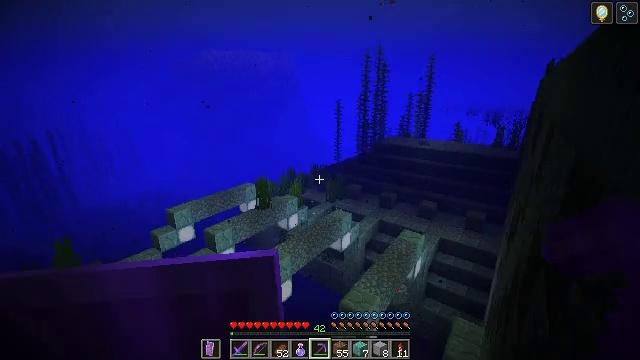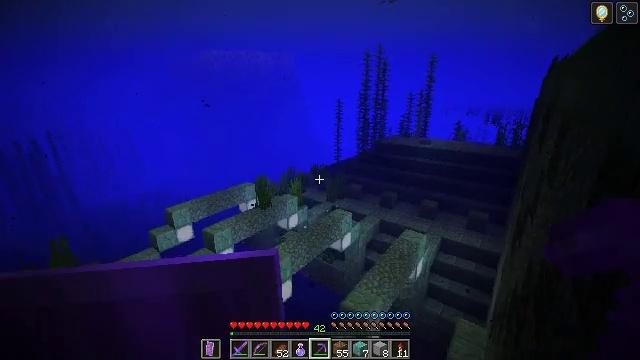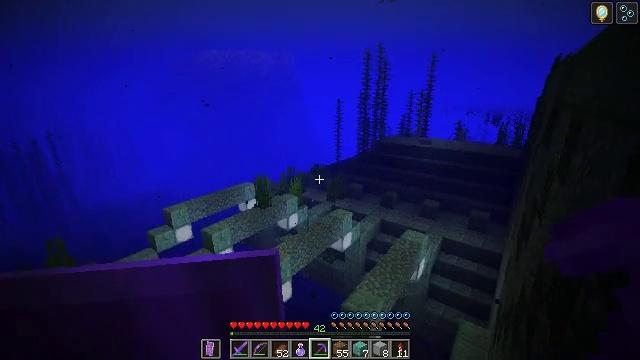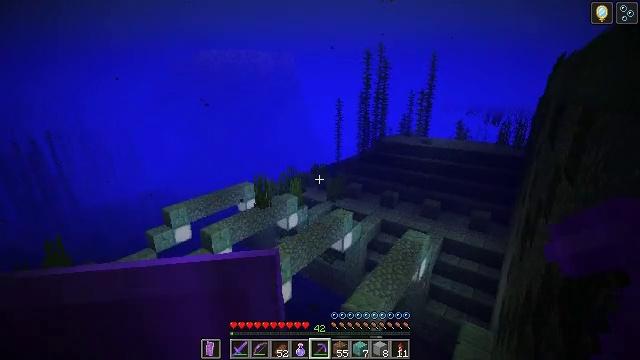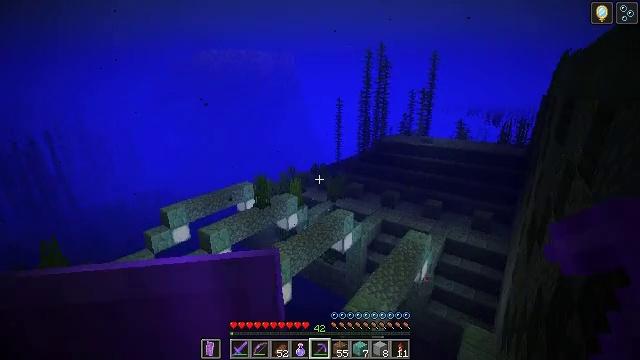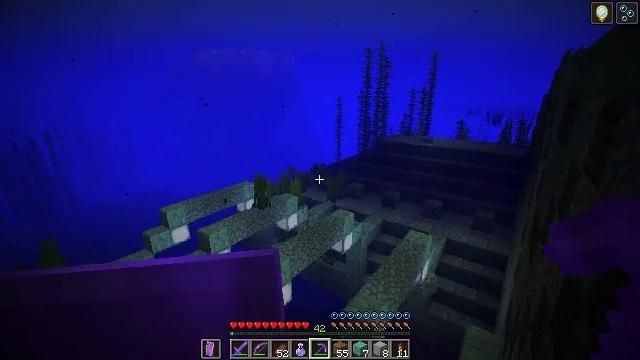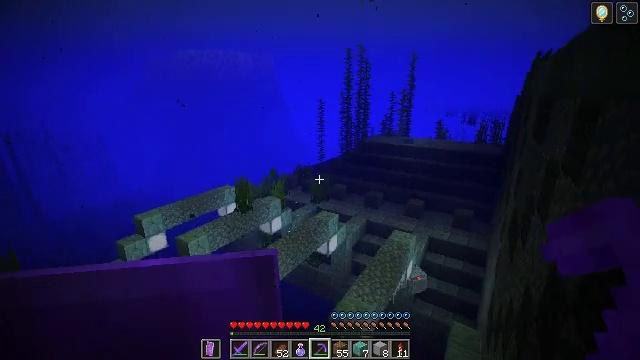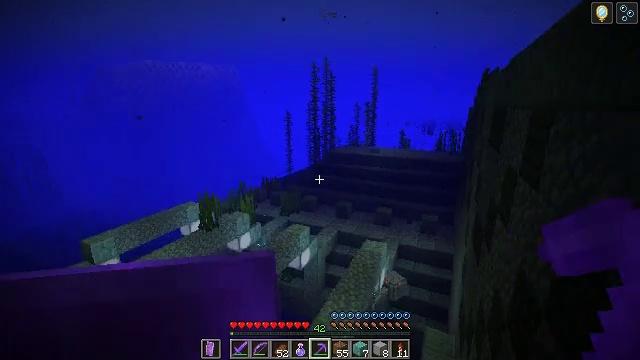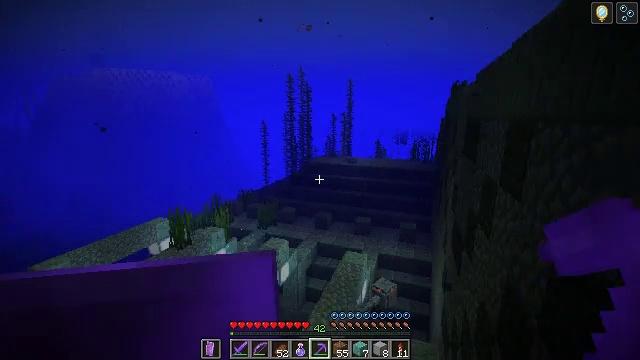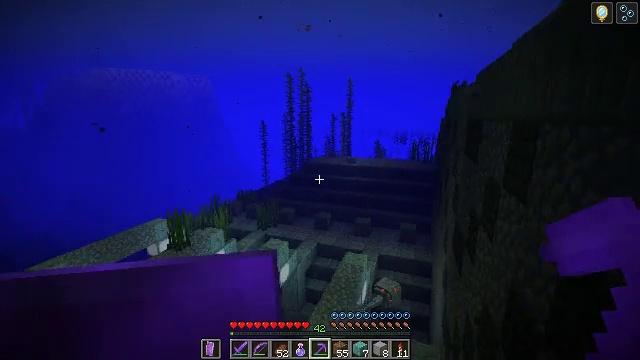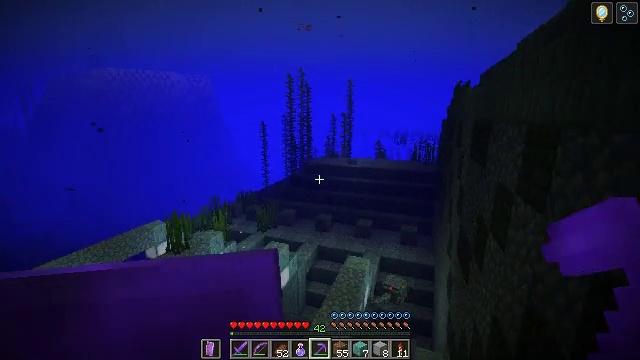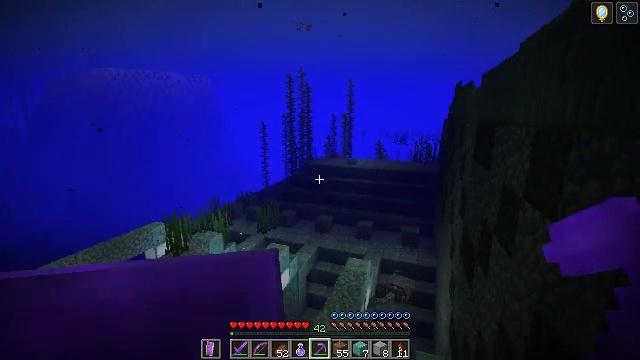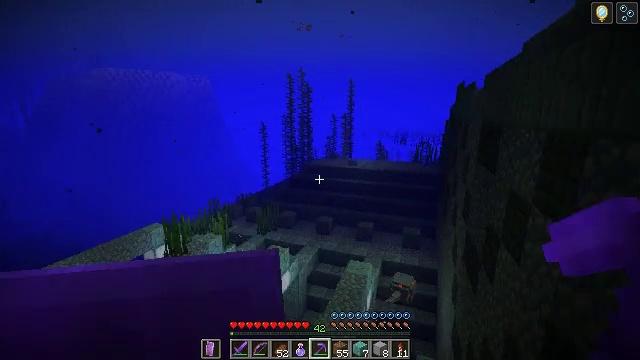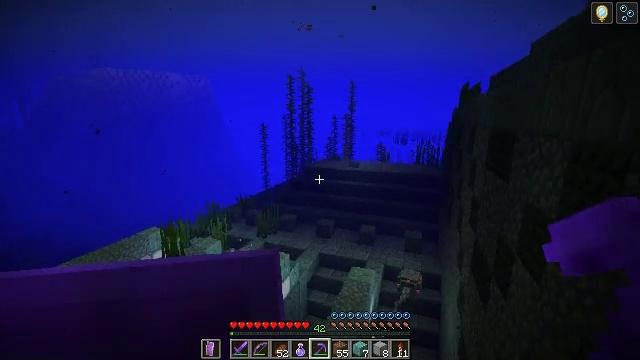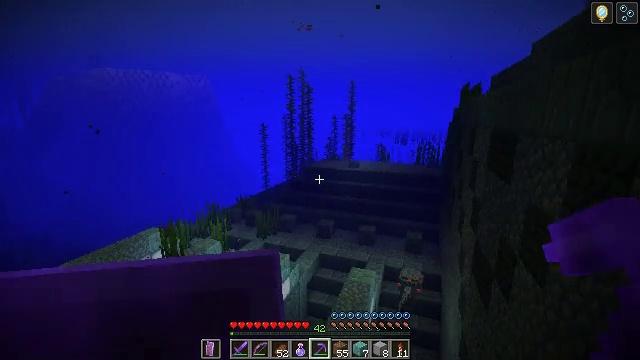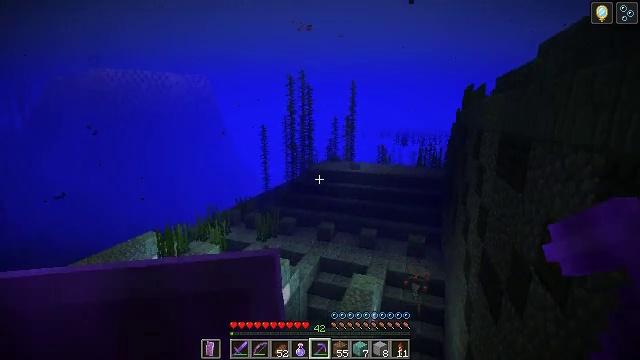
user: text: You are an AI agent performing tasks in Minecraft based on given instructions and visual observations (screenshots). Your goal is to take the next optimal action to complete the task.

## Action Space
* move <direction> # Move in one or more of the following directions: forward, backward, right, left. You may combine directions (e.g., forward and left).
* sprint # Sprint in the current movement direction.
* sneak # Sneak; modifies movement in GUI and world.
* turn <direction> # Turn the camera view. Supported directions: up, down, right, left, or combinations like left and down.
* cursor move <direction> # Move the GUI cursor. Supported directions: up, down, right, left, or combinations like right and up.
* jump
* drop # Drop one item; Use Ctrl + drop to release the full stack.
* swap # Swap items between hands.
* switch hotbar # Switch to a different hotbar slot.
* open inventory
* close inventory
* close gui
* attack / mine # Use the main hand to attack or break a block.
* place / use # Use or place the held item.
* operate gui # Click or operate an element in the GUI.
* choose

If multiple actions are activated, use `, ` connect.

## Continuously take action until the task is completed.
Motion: motion action
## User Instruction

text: Gather seagrass near the seafloor.
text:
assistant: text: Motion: move forward, sprint
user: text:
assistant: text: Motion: move forward, sprint
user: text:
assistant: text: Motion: move forward, sprint
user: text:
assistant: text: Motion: move forward, sprint, jump
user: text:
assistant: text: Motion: move forward, sprint, jump
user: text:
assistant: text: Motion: move forward, sprint, turn right, jump
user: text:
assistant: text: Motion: move forward, sprint, turn right and up, jump
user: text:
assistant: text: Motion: move forward, sprint, turn right and up, jump
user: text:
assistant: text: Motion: move forward, sprint, jump
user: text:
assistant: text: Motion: move forward, sprint, jump
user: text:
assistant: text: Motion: move forward, sprint, jump
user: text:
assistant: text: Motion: move forward, sprint, jump
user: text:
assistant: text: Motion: move forward, sprint, jump
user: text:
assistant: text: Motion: move forward, sprint, jump
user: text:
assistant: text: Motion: move forward, sprint, jump
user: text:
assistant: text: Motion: move forward, sprint, jump
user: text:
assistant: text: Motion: move forward, sprint, jump
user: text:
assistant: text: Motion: move forward, sprint, jump
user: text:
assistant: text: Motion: move forward, sprint, jump
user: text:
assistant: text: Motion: move forward, sprint, jump
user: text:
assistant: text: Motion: move forward, sprint, jump
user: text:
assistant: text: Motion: move forward, sprint, turn right, jump
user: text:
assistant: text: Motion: move forward, sprint, turn right, jump
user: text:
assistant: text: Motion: move forward, sprint, turn right, jump
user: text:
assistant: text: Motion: move forward, sprint, turn right, jump
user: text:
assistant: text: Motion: move forward, sprint
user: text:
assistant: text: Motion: move forward, sprint
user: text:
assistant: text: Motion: move forward, sprint
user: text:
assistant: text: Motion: move forward, sprint
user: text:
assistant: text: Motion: move forward, sprint